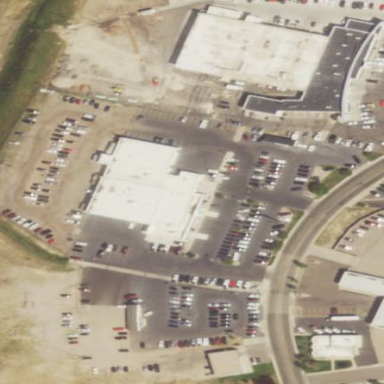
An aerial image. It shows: Building that houses car repair shop.